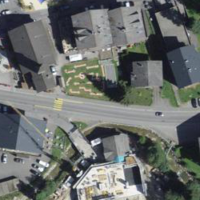
EUNIS habitat code: 54
Species observed at this site:
Silene acaulis
Aythya fuligula
Gasterosteus aculeatus